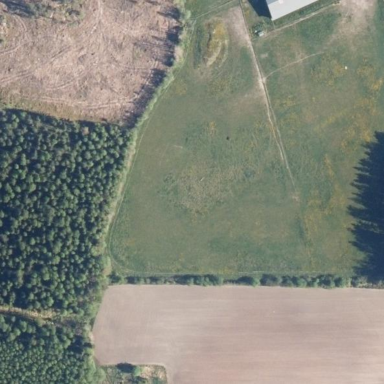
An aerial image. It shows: Fence surrounding equestrian pitch for leisure land activities.